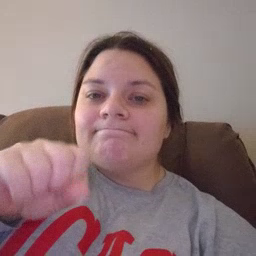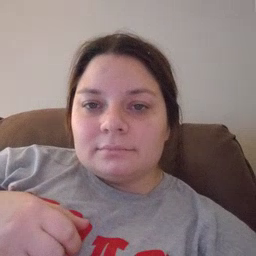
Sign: yes